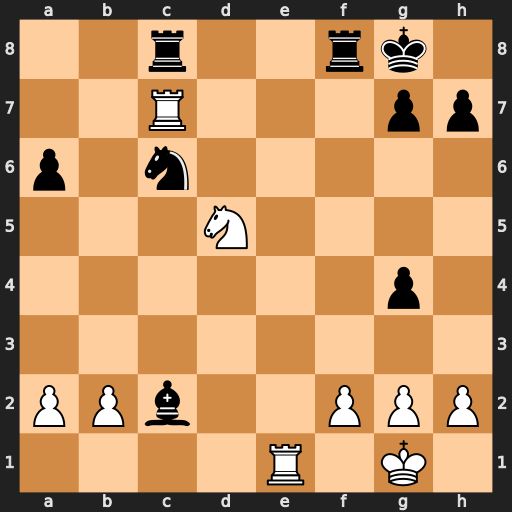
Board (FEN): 2r2rk1/2R3pp/p1n5/3N4/6p1/8/PPb2PPP/4R1K1
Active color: w
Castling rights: -
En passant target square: -
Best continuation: Rxc6 Rxc6 Ne7+ Kf7 Nxc6